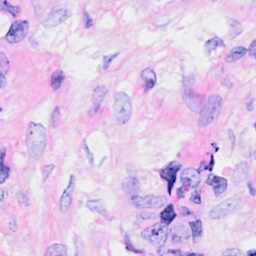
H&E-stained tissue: Breast